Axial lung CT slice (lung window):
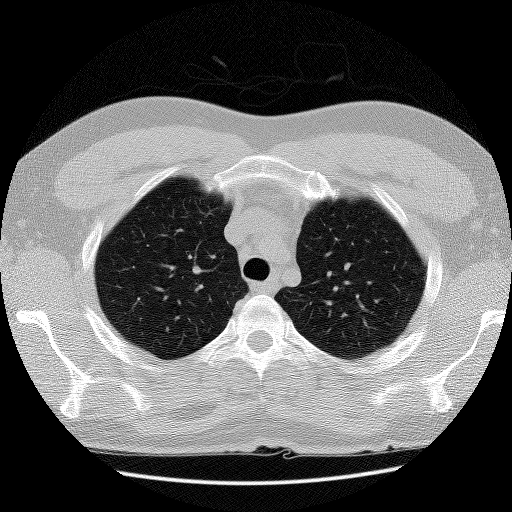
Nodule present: no